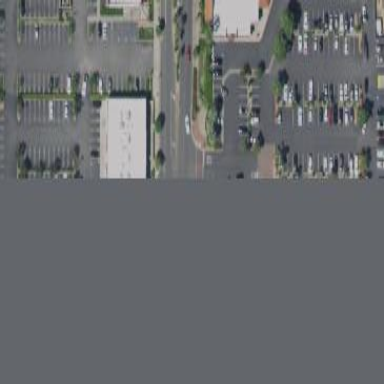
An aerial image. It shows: Parking area with surface.